Question: I have multiple line plots to draw on a single figure and I am doing this using bokeh.plotting. Using
'''
p0.line(),
p0.extra_y_ranges(),
'''
and
'''
p0.add_layout(LinearAxes())
'''
p0 being 1 bokeh figure.

I would like to have range_sliders for each y axis separately on the right. Would this be possible using bokeh?
For the primary y axis, the range slider works fine using
'''
# set up RangeSlider y_counts
range_slider_c = RangeSlider(
title="c",
start=-10,
end=400,
step=1,
value=(-1, 300),
height = 250,
orientation='vertical',
show_value= False,
direction = 'rtl'
)
range_slider_c.js_link("value", p0.y_range, "start", attr_selector=0)
range_slider_c.js_link("value", p0.y_range, "end", attr_selector=1)
'''
But I am unclear about how to call the additional y axes's ranges like I did for p0.y_range in js.link.
I hope I have been able to explain my requirements properly.
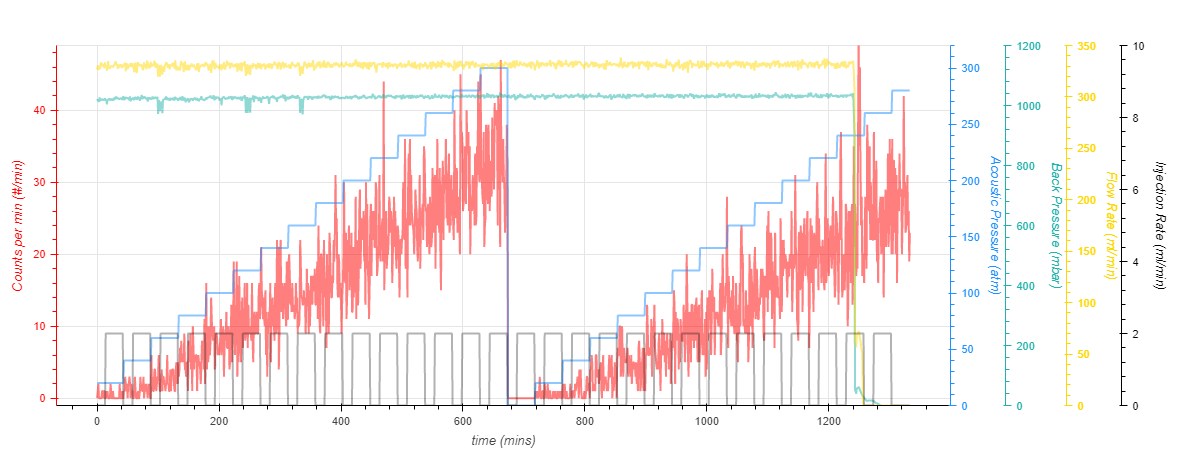
Answer: This answers is based on the answer on your previous <URL>.
As it is mentioned there, the extra y-ranges are saved in a dictionary with the keyword 'extra_y_ranges'. Therefor you only have to change the 'js_link' using 'extra_y_ranges' with a valid name. For example 'range_slider_c.js_link("value", p0.extra_y_ranges["c", "start", attr_selector=0)'.
## Complete minimal example
'''
from bokeh.layouts import column
from bokeh.models import LinearAxis, Range1d, CustomJS, RangeSlider
from bokeh.plotting import figure, show, output_notebook
output_notebook()
data_x = [1,2,3,4,5]
data_y = [1,2,3,4,5]
color = ['red', 'green', 'magenta', 'black']
p = figure(plot_width=500, plot_height=300)
p.line(data_x, data_y, color='blue')
range_sliders = []
for i, c in enumerate(color, start=1):
name = f'extra_range_{i}'
lable = f'extra range {i}'
p.extra_y_ranges[name] = Range1d(start=0, end=10*i)
p.add_layout(LinearAxis(axis_label=lable, y_range_name=name), 'right')
p.line(data_x, data_y, color=c, y_range_name=name)
range_slider = RangeSlider(start=0, end=10*i, value=(1,9*i), step=1, title=f"Slider {lable}")
range_slider.js_link("value", p.extra_y_ranges[name] , "start", attr_selector=0)
range_slider.js_link("value", p.extra_y_ranges[name] , "end", attr_selector=1)
range_sliders.append(range_slider)
show(column(range_sliders+[p]))
'''
## Output
<URL>
## Comment
To stack the sliders and the figure i use the 'column' layout, which takes a list of bokeh objects. Other layouts are <URL>.